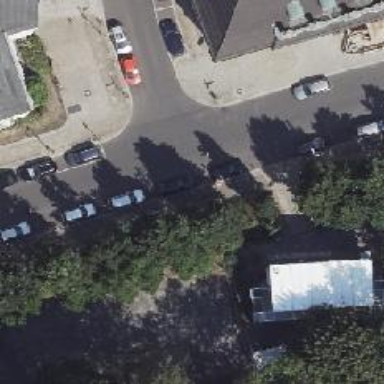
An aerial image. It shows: Residential road with parallel on-street parking lanes. The road has asphalt surface and separate sidewalk.